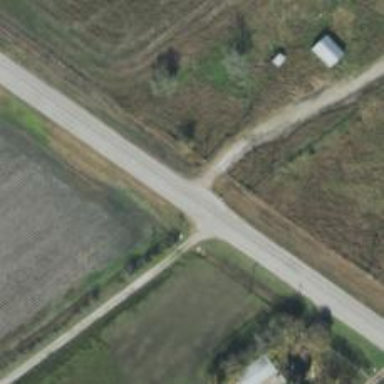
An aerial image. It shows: Tertiary road.